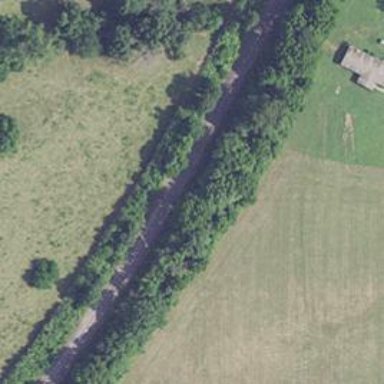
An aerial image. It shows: Railway track.